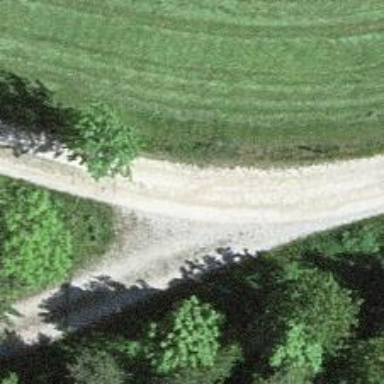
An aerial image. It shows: Gravel track with grade2 tracktype.